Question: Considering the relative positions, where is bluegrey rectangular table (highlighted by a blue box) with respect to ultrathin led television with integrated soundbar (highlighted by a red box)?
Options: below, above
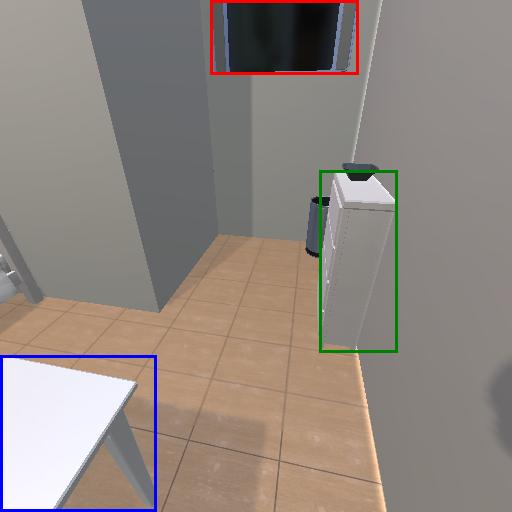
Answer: below